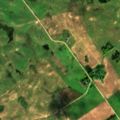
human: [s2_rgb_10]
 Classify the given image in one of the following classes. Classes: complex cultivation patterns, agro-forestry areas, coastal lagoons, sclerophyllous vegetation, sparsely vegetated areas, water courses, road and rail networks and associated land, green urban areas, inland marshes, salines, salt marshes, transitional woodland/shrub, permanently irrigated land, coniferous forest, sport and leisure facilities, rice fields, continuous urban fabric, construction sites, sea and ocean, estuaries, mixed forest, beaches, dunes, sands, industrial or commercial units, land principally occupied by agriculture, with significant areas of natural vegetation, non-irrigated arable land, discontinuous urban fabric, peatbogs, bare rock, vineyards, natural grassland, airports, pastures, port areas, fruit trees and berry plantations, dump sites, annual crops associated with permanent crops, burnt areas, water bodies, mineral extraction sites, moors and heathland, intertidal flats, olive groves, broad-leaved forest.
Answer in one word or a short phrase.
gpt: non-irrigated arable land, pastures, complex cultivation patterns